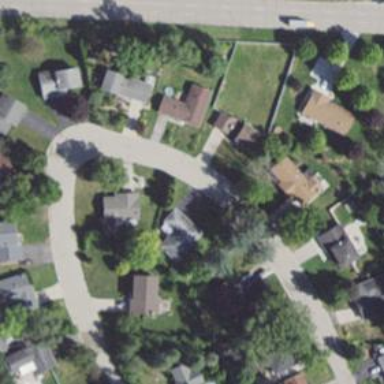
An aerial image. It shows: Residential road.